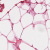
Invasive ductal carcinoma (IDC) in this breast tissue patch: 0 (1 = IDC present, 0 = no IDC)